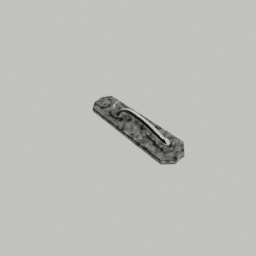
Label: mechanical